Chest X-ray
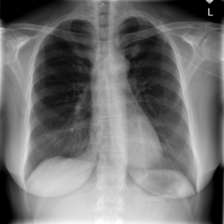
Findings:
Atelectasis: negative
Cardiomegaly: negative
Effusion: negative
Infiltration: negative
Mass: negative
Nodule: negative
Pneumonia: negative
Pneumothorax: negative
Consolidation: negative
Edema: negative
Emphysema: negative
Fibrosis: negative
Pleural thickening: negative
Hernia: negative